Question: While going thorough on my , i am able to see all application names either ends with or
Can someone explain this,Why So??, also for new apps installed from google play, names ends with or
screenshot is as below.

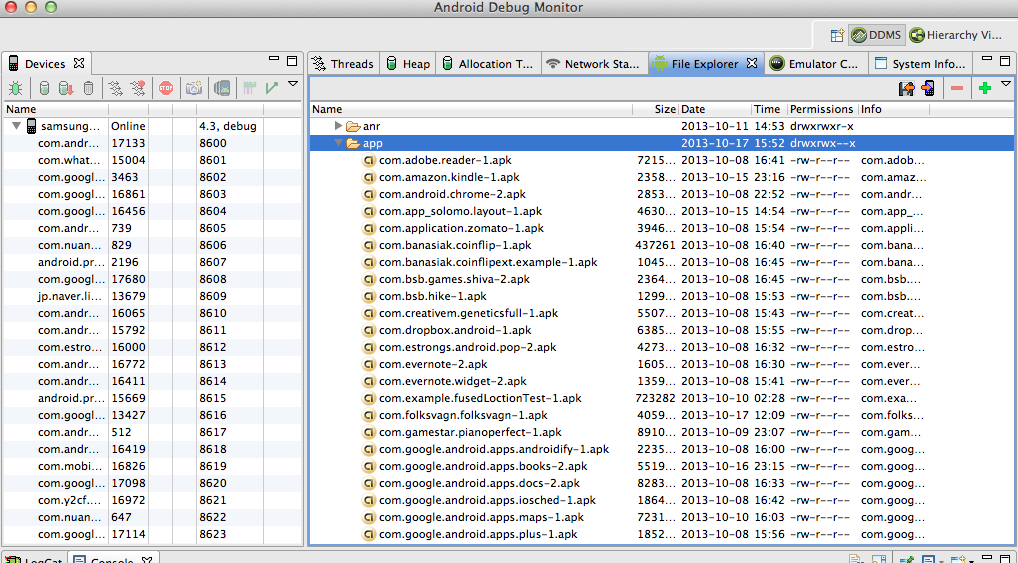
Answer: When you have one application installed say - googleplay. And if any updates of the same app comes afterwords, and if you update the app then Android will download the apk and renames it to apk-2.apk and replaces the currently installed (apk-1.apk) application with a newer one (apk-2.apk).
I don't know exactly why Android does that but that is the done with names of apk - apk-1.apk and apk-2.apk.
So It goes this way.
1. You have one application installed say - playmusic then the apk in the "/data/app/" will be playmusic-1.apk
2. One update came in playstore for playmusic. you selected - update. Updates start downloading.
3. After downloading the update "Android OS" will install playmusic and update your app. and if you now see the "/data/app" folder it will be playmusic-2.apk
As mentioned previously I don't know why Android OS does that but Its the mechanism.
Here by playmusic-1.apk and playmusic-2.apk means com.google.playmusic OR whatever the package name is.
You can also try this by yourself.
Thanks to @Geobits the mystery is solved. Android does because two apk files with the same name can not exist in the same directory.